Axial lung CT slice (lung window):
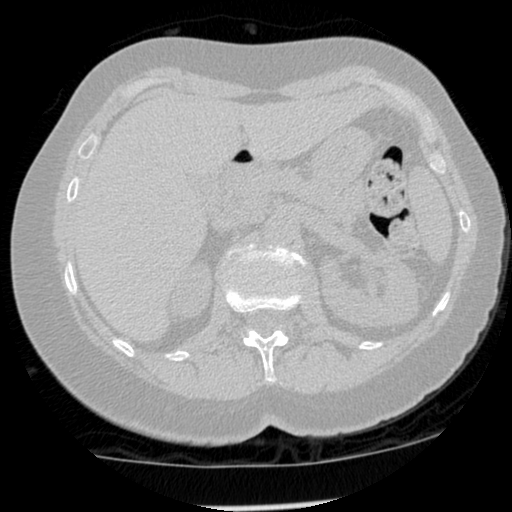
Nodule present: no